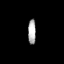
Tissue: prostate
Cell type: Fibroblasts
Senescence score: 0.6995
Nuclear area (px): 195
Mean DAPI intensity: 170.241